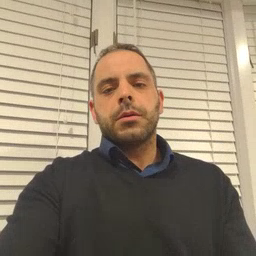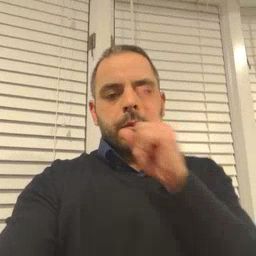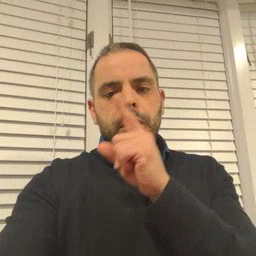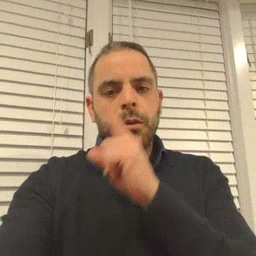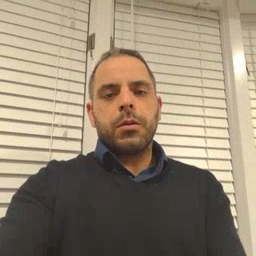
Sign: mouse